Question: I want to extend a discussion I started on the Reddit Android Dev community <URL> with a new question: How do you manage an up-to-date timezone database shipped with your app using the JodaTime library on a device that has outdated timezone information?
## The problem
The specific issue at hand relates to a particular timezone, "Europe/Kaliningrad". And I can reproduce the problem: On an Android 4.4 device, if I manually set its time zone to the above, calling 'new DateTime()' will set this 'DateTime' instance to a time one hour before the actual time displayed on the phone's status bar.
I created a sample 'Activity' to illustrate the problem. On its 'onCreate()' I call the following:
'''
@Override
protected void onCreate(Bundle savedInstanceState) {
super.onCreate(savedInstanceState);
setContentView(R.layout.activity_main);
ResourceZoneInfoProvider.init(getApplicationContext());
ViewGroup v = (ViewGroup) findViewById(R.id.root);
addTimeZoneInfo("America/New_York", v);
addTimeZoneInfo("Europe/Paris", v);
addTimeZoneInfo("Europe/Kaliningrad", v);
}
private void addTimeZoneInfo(String id, ViewGroup root) {
AlarmManager am = (AlarmManager) getSystemService(Context.ALARM_SERVICE);
am.setTimeZone(id);
//Joda does not update its time zone automatically when there is a system change
DateTimeZone.setDefault(DateTimeZone.forID(id));
View v = getLayoutInflater().inflate(R.layout.info, root, false);
TextView idInfo = (TextView) v.findViewById(R.id.id);
idInfo.setText(id);
TextView timezone = (TextView) v.findViewById(android.R.id.text1);
timezone.setText("Time zone: " + TimeZone.getDefault().getDisplayName());
TextView jodaTime = (TextView) v.findViewById(android.R.id.text2);
//Using the same pattern as Date()
jodaTime.setText("Time now (Joda): " + new DateTime().toString("EEE MMM dd HH:mm:ss zzz yyyy"));
TextView javaTime = (TextView) v.findViewById(R.id.time_java);
javaTime.setText("Time now (Java): " + new Date().toString());
root.addView(v);
}
'''
'ResourceZoneInfoProvider.init()' is part of the <URL> library and it is meant to initialize Joda's time zone database. 'addTimeZoneInfo' overwrites the device's time zone and inflates a new view where the updated time zone information is displayed. Here is an example of result:

Note how for "Kaliningrad", Android maps it to "GMT+3:00" because that was the case until 26 October 2014 (see <URL>. Even some web sites still show this time zone as GMT+3:00 because of how relatively recent this change is. The correct, however, is "GMT+2:00" as displayed by JodaTime.
## Flawed possible solutions?
This is a problem because no matter how I try to circumvent it, in the end, I have to format the time to display it to the user in their time zone. And when I do that using JodaTime, the time will be incorrectly formatted because it will mismatch the expected time the system is displaying.
Alternatively, suppose I handle everything in UTC. When the user is adding an event in the calendar and picks a time for the reminder, I can set it to UTC, store it in the db like that and be done with it.
However, I need to set that reminder with Android's 'AlarmManager' not at the UTC time I converted the time set by the user but at the one relative to the time they want the reminder to trigger. This requires the time zone info to come into play.
For example, if the user is somewhere at UTC+1:00 and he or she sets a reminder for 9:00am, I can:
- 'DateTime''AlarmManager'- 'DateTime''AlarmManager'- 'DateTime''Calendar''AlarmManager'
## What am I missing?
I may be over thinking this and I'm afraid I might be missing something obvious. Am I? Is there any way I could keep using JodaTime on Android short of adding my own time zone management to the app and completely disregard all built-in Android formatting functions?
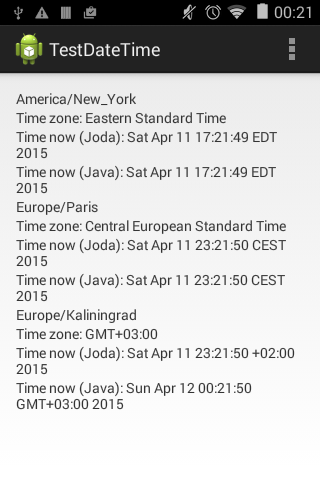
Answer: I think the other answers are missing the point. Yes, when persisting time information, you should consider carefully your use cases to decide how best to do so. But even if you had done it, the problem this question poses would still persist.
Consider Android's alarm clock app, which has its source code <URL>. If you look at its 'AlarmInstance' class, this is how it is modeled in the database:
'''
private static final String[] QUERY_COLUMNS = {
_ID,
YEAR,
MONTH,
DAY,
HOUR,
MINUTES,
LABEL,
VIBRATE,
RINGTONE,
ALARM_ID,
ALARM_STATE
};
'''
And to know when an alarm instance should fire, you call 'getAlarmTime()':
'''
/**
* Return the time when a alarm should fire.
*
* @return the time
*/
public Calendar getAlarmTime() {
Calendar calendar = Calendar.getInstance();
calendar.set(Calendar.YEAR, mYear);
calendar.set(Calendar.MONTH, mMonth);
calendar.set(Calendar.DAY_OF_MONTH, mDay);
calendar.set(Calendar.HOUR_OF_DAY, mHour);
calendar.set(Calendar.MINUTE, mMinute);
calendar.set(Calendar.SECOND, 0);
calendar.set(Calendar.MILLISECOND, 0);
return calendar;
}
'''
Note how an 'AlarmInstance' stores the time it should fire, regardless of time zone. This ensures that every time you call 'getAlarmTime()' you get the correct time to fire on the user's time zone. The problem here is if the time zone is not updated, 'getAlarmTime()' cannot get correct time changes, for example, when DST starts.
<URL> for the convenience of better handling date calculations, but these typically don't handle their own time zone data.
But having your own time zone data introduces a constraint to your app: you cannot rely anymore on Android's time zone. That means you cannot use its 'Calendar' class or its formatting functions. JodaTime provides formatting functions as well, use them. If you must convert to 'Calendar', instead of using the 'toCalendar()' method, create one similar to the 'getAlarmTime()' above where you pass the exact time you want.
Alternatively, you could check whether there is a time zone mismatch and warn the user like Matt Johnson suggested in <URL>. If you decide to keep using both Android's and Joda's functions, I agree with him:
> Yes - with two sources of truth, if they're out of sync, there will be
mismatches. Check the versions, show a warning, ask to be updated,
etc. There's probably not much more you can do than that.
Except there is one more thing you can do: You can change Android's time zone yourself. You should probably warn the user before doing so but then you could force Android to use the same time zone offset as Joda's:
'''
public static boolean isSameOffset() {
long now = System.currentTimeMillis();
return DateTimeZone.getDefault().getOffset(now) == TimeZone.getDefault().getOffset(now);
}
'''
After checking, if it is not the same, you can change Android's time zone with a "fake" zone you create from the offset of Joda's correct time zone information:
'''
public static void updateTimeZone(Context c) {
TimeZone tz = DateTimeZone.forOffsetMillis(DateTimeZone.getDefault().getOffset(System.currentTimeMillis())).toTimeZone();
AlarmManager mgr = (AlarmManager) c.getSystemService(Context.ALARM_SERVICE);
mgr.setTimeZone(tz.getID());
}
'''
Remember you will need the '<uses-permission android:name="android.permission.SET_TIME_ZONE"/>' permission for that.
Finally, changing the time zone will change the system current time. Unfortunately only system apps can set the time so the best you can do is open the date time settings for the user and prompt him/her to change it manually to the correct one:
'''
startActivity(new Intent(android.provider.Settings.ACTION_DATE_SETTINGS));
'''
You will also have to add some more controls to make sure the time zone gets updated when DST starts and ends. Like you said, you will be adding your own time zone management but it's the only way to ensure the consistency between the two time zone databases.